Field crop: maize
Growth stage: 2
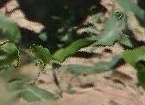
Species: maize